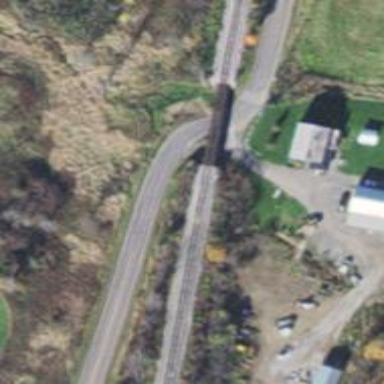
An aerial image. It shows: Bridge over railway line.